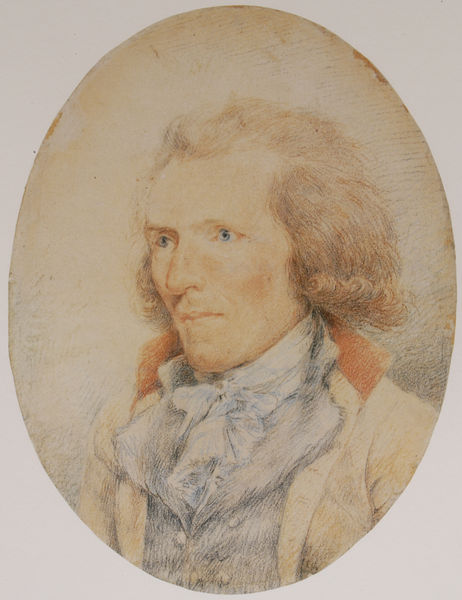
Titel: Sir Benjamin Thompson, Graf von Rumford
Künstler: Johann Georg von Dillis
Standort: München
Institution: Staatliche Graphische Sammlung
Schlagwörter: blau, dunkel, gemälde, kopf, körper, mann, schatten, weiß, aquarell, gelb, ocker, braun, bunt, elegant, frisur, grau, haar, hell, hintergrund, kreide, licht, mund, nase, orange, pastell, profil, schwarz, skizze, stirn, zeichnung, blick, rot, schal, tuch, beige, rock, schleife, alt, anzug, blond, hemd, jacke, jung, wand, arm, arme, augen, barock, blass, falten, gesicht, kleidung, kragen, lang, mensch, pelz, rahmen, spitze, ärmel, bildnis, hals, herr, portrait, porträt, schauen, sonne, auge, haare, mantel, stoff, stoffe, klassizismus, blatt, person, schleifen, augenbrauen, blaue augen, england, höhle, kinn, knopf, lippe, lippen, locke, locken, rosa, rouge, scheitel, schulter, schultern, kreis, oval, passpartout, rund, fell, hellblau, perücke, farbig, wangen, wellen, bilderrahmen, papier, mauer, grafik, linien, amerika, ausdruck, rand, material, romantik, duktus, falte, krawatte, ernst, schmal, brauen, halstuch, seitenansicht, junge, rüsche, rüschen, wange, knöpfe, fliege, jackett, revers, jacket, weste, hoch, striche, konzentration, wände, tusche, alter, greis, medaillon, linie, schraffur, radierung, stich, halblang, strich, dynamik, hässlich, augenhöhlen, höhlen, schriftsteller, bleistift, manschetten, stehkragen, pupille, stift, tinte, wellig, kravatte, jüngling, wangenknochen, halbprofil, iris, portät, mauern, dynamisch, gesichtsausdruck, wams, entschlossen, binde, binder, halsbinde, usa, aufklärung, goethe, jefferson, präsident, mager, buntstift, stifte, jabot, prfil, wans, passepartout, entschluss, eingerahmt, was, bleistifte, eisblau, augenhöhle, augenraue, starrheit, visitenkarte, ausgeprägt, augenbrauehn, blick nach rechts, faöte, rötluch, selbsbildnis, siónne, 18. jahrhundert, mann kopf, bräunliches jacket